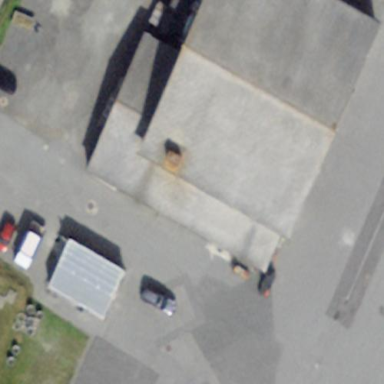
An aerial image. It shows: Gabled hangar building at the airport. The roof is grey and oriented across the structure.